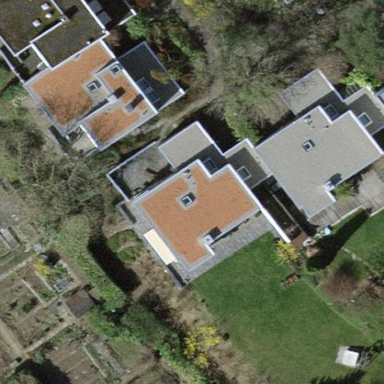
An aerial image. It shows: Close-up view of roof of building.